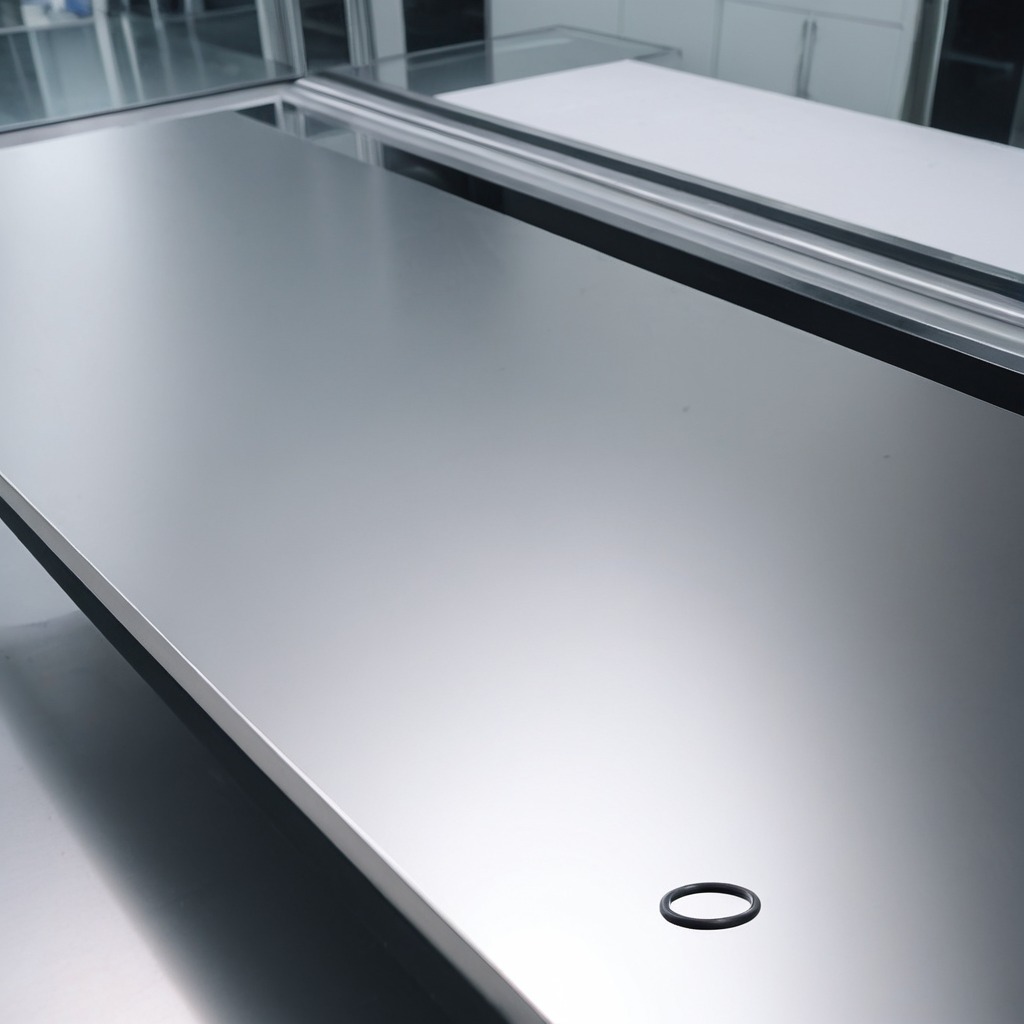
A rubber O-ring lies on a stainless steel table in a high-end prototyping lab.